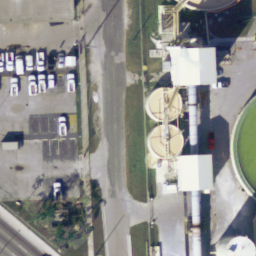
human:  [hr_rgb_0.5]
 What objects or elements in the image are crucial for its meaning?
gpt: storage tanks